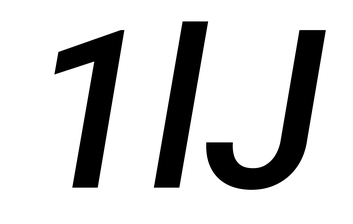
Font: Roboto-Italic_Medium_Italic